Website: macys
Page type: delivery-shipping
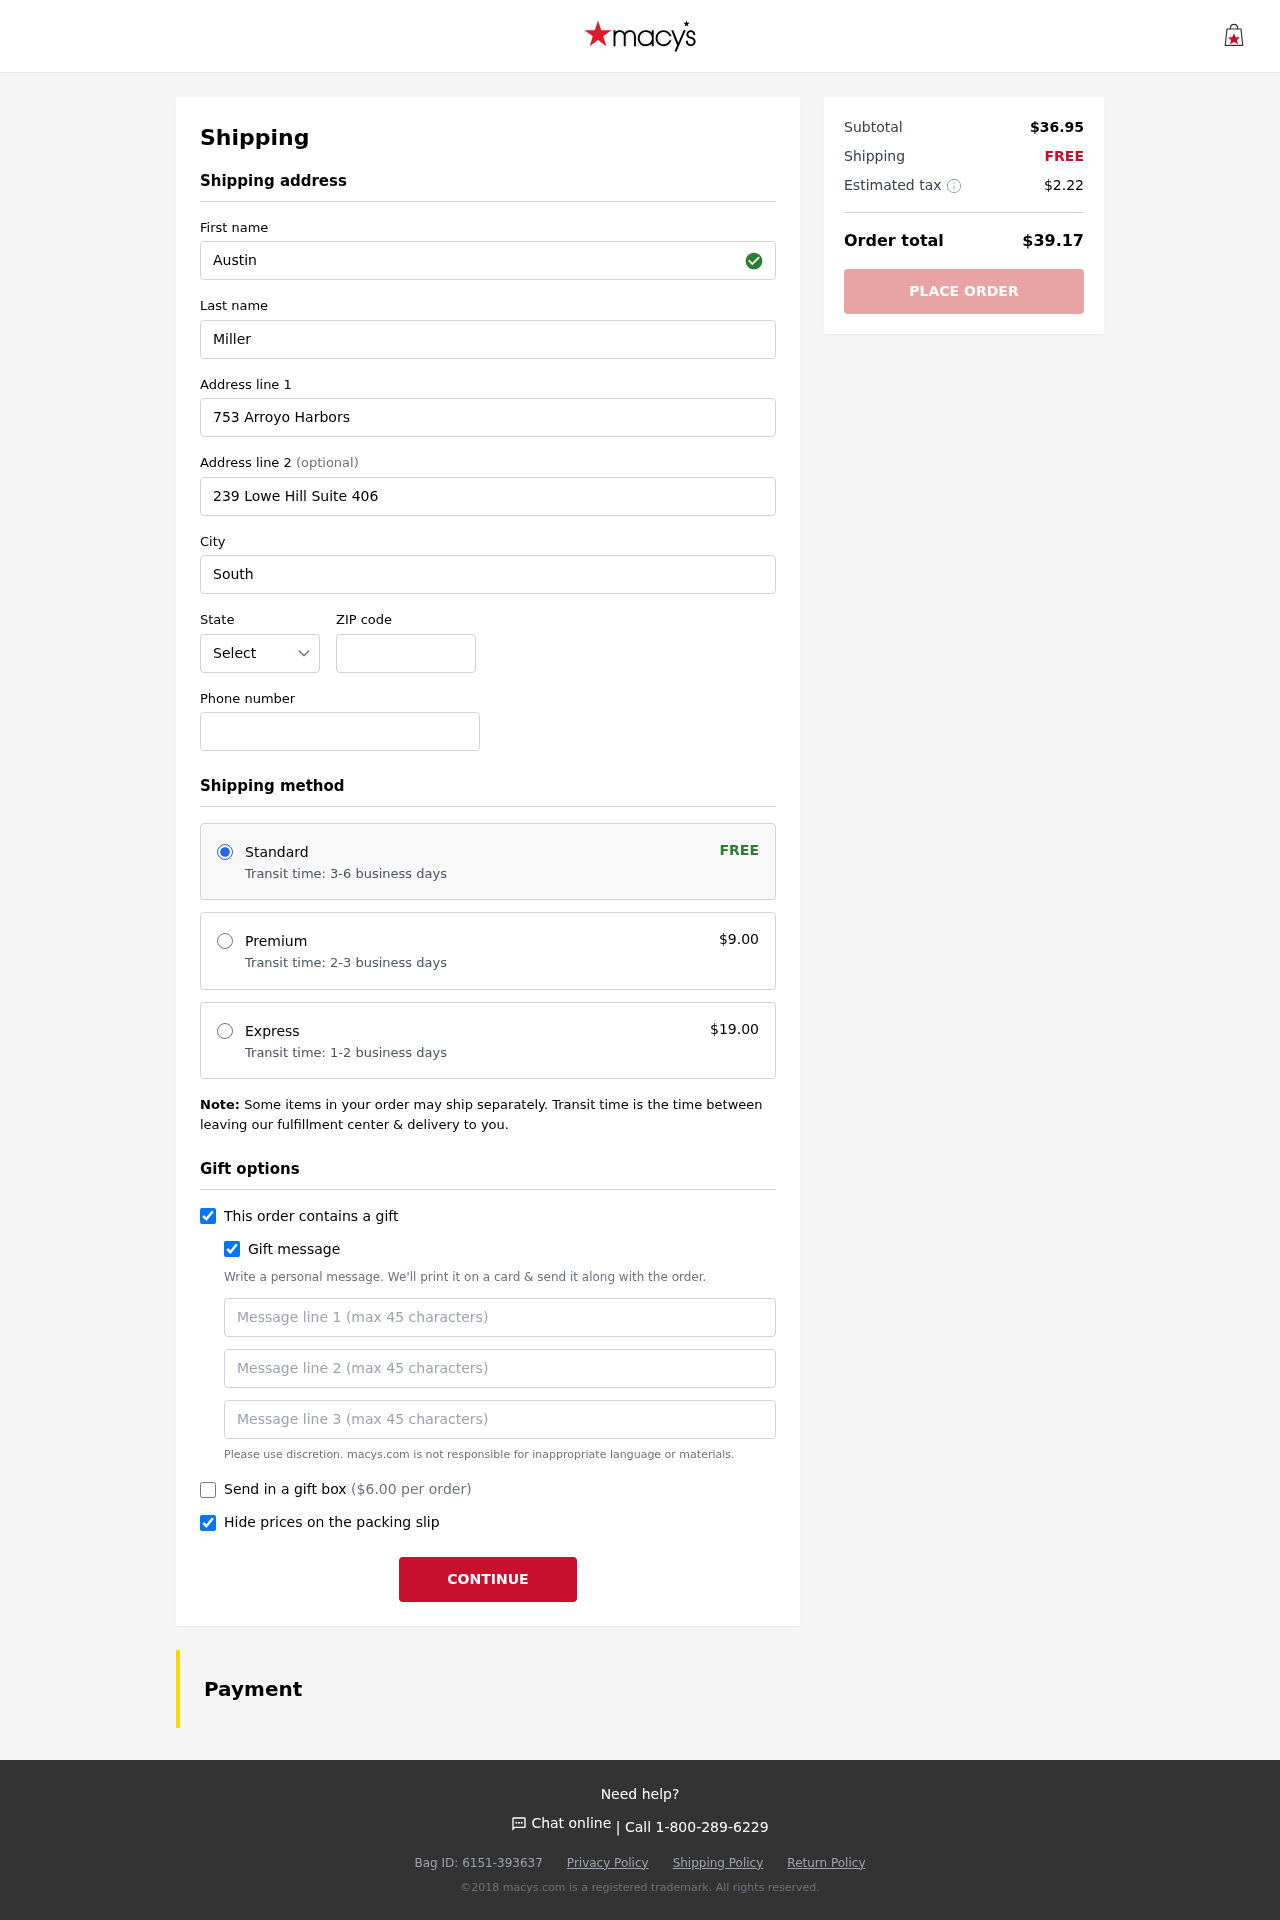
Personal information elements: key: PII_STATE_ABBR
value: WI
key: PII_FIRSTNAME
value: Austin
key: PII_LASTNAME
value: Miller
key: PII_STREET
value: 753 Arroyo Harbors
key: PII_STREET2
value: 239 Lowe Hill Suite 406
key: PII_CITY
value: South Loriville
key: PII_POSTCODE
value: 85643
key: PII_PHONE
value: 3213265202
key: PII_GIFT_MESSAGE
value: Hey Samuel, I know you've been on the hunt for a cozy update for your space, so I thought this would be a perfect addition to your bedroom. Hope it brings you a little extra comfort and style! Enjoy!  Austin
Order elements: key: ORDER_SHIPPING_STANDARD
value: Transit time: 3-6 business days
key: ORDER_SHIPPING_COST
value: FREE
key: ORDER_SHIPPING_PREMIUM
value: Transit time: 2-3 business days
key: ORDER_SHIPPING_PREMIUM_PRICE
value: $9.00
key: ORDER_SHIPPING_EXPRESS
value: Transit time: 1-2 business days
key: ORDER_SHIPPING_EXPRESS_PRICE
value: $19.00
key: ORDER_GIFT_BOX_PRICE
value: ($6.00 per order)
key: ORDER_SUBTOTAL
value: $36.95
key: ORDER_SHIPPING_COST2
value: FREE
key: ORDER_TAX
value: $2.22
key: ORDER_TOTAL
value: $39.17